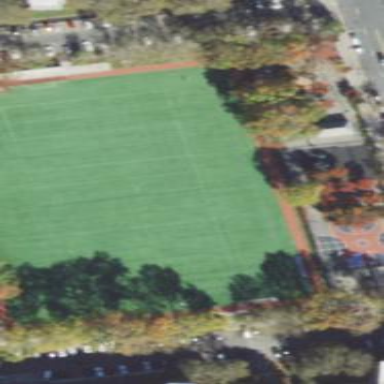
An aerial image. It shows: Baseball pitch for leisure and sports activities.